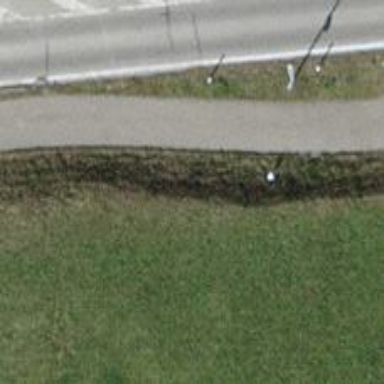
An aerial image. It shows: Asphalt path.